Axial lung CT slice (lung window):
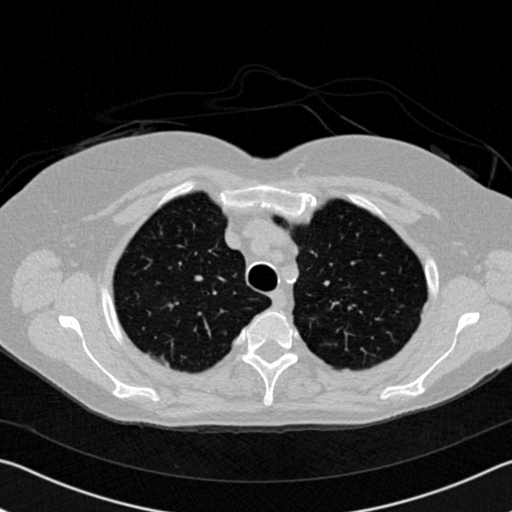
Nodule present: no